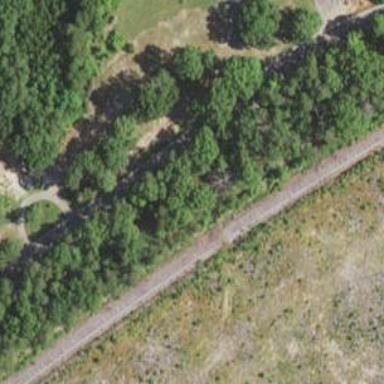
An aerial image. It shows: Railway track.